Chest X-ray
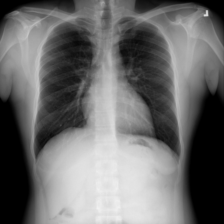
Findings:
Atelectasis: negative
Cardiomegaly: negative
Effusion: negative
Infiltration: negative
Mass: negative
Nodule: negative
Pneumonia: negative
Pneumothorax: negative
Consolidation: negative
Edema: negative
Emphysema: negative
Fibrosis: negative
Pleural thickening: negative
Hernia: negative